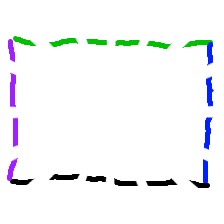
Shape: rectangle